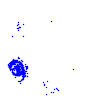
Particle: electron